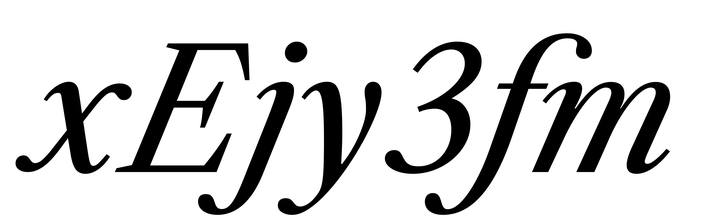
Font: LibreCaslonText-Italic_Italic